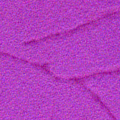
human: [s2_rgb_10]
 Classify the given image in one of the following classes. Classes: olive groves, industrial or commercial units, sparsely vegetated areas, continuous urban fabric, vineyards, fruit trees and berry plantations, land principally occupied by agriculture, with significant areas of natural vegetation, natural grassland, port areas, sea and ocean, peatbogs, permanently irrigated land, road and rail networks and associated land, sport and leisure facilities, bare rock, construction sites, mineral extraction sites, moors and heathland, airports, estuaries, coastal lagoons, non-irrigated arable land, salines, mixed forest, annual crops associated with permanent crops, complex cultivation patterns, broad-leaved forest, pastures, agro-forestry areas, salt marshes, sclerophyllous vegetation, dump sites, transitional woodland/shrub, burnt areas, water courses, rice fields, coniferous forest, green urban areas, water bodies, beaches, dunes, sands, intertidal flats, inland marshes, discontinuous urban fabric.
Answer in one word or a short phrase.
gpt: sea and ocean